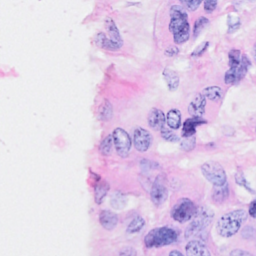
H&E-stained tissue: Breast